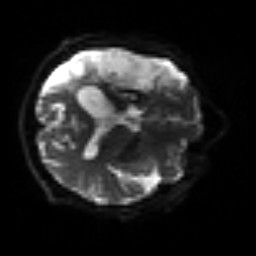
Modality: sbref
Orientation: axial
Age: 46
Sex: male
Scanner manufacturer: siemens
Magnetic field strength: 3 T
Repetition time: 3.2 s
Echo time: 0.081 s